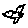
Label: bird